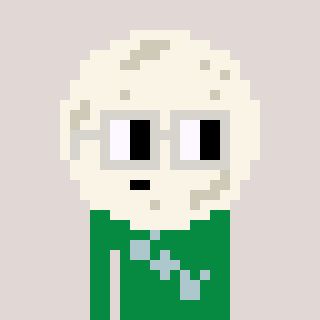
a pixel art character with square light gray glasses, a moon-shaped head and a green-colored body on a warm background